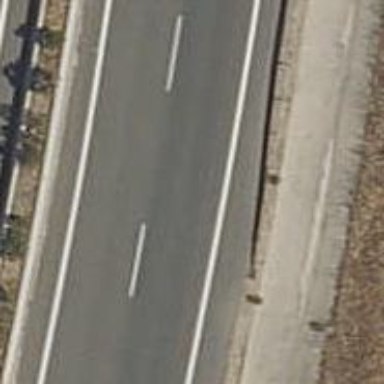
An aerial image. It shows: Asphalt trunk highway.